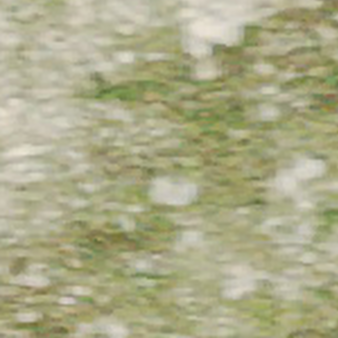
Label: other